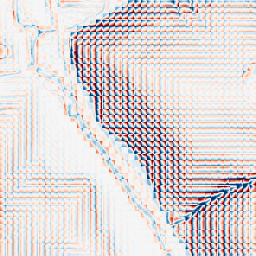
Category: wavelet
Decomposition family: wavelet_dwt
Decomposition parameters: wavelet: haar
level: 3
Upsampling method: quartic
Upsampling parameters: scale: 4
Upsampling scale: 4